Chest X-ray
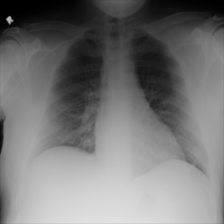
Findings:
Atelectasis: negative
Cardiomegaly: negative
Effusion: negative
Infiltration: negative
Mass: negative
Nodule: negative
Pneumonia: negative
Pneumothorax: negative
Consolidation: negative
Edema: negative
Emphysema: negative
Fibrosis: negative
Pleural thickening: negative
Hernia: negative